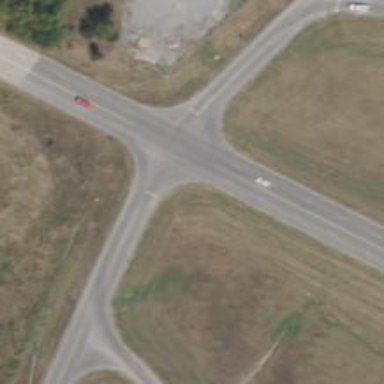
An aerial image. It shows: Stop road.